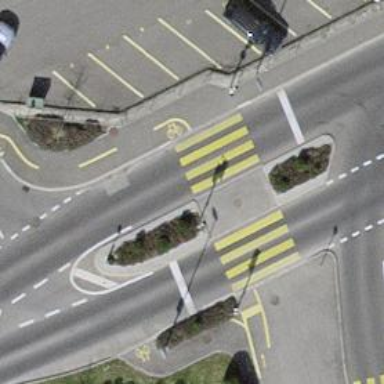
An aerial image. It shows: Crossing with traffic signals.